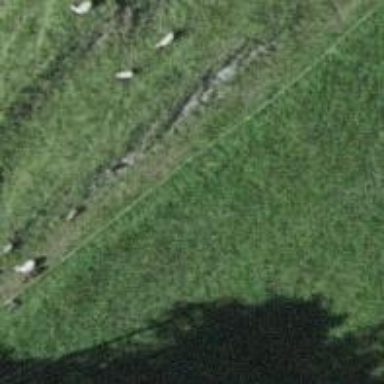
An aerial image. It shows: Track road with grass surface.